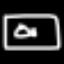
Label: square